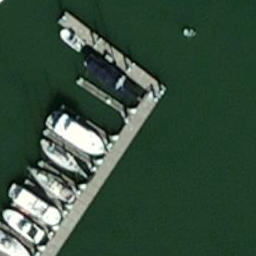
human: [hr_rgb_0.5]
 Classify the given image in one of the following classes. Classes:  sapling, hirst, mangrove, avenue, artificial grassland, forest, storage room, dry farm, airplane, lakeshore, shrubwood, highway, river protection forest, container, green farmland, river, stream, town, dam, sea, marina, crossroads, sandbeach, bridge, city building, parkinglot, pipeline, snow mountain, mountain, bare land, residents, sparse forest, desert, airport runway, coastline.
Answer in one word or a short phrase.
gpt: marina